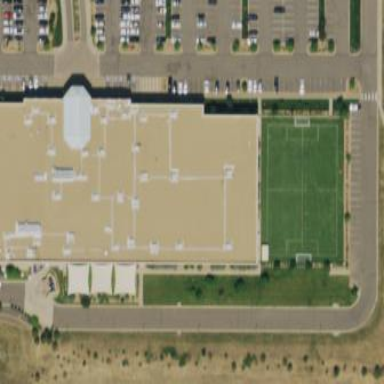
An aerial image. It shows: Fitness center building.